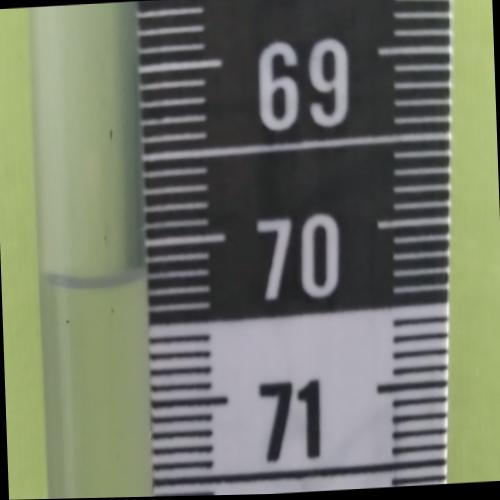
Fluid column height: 70.2 cm